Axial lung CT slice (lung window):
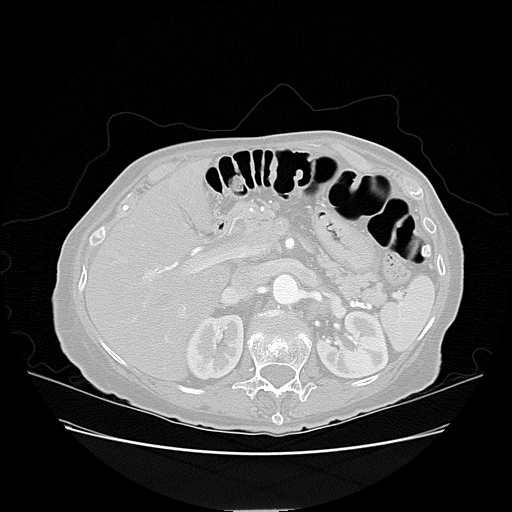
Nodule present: no